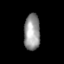
Tissue: lung
Cell type: Endothelial cells
Senescence score: 0.5722
Nuclear area (px): 569
Mean DAPI intensity: 150.589